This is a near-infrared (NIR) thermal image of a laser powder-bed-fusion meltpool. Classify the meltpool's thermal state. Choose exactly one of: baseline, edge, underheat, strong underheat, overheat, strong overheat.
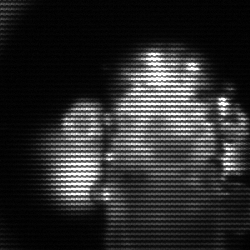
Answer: strong underheat